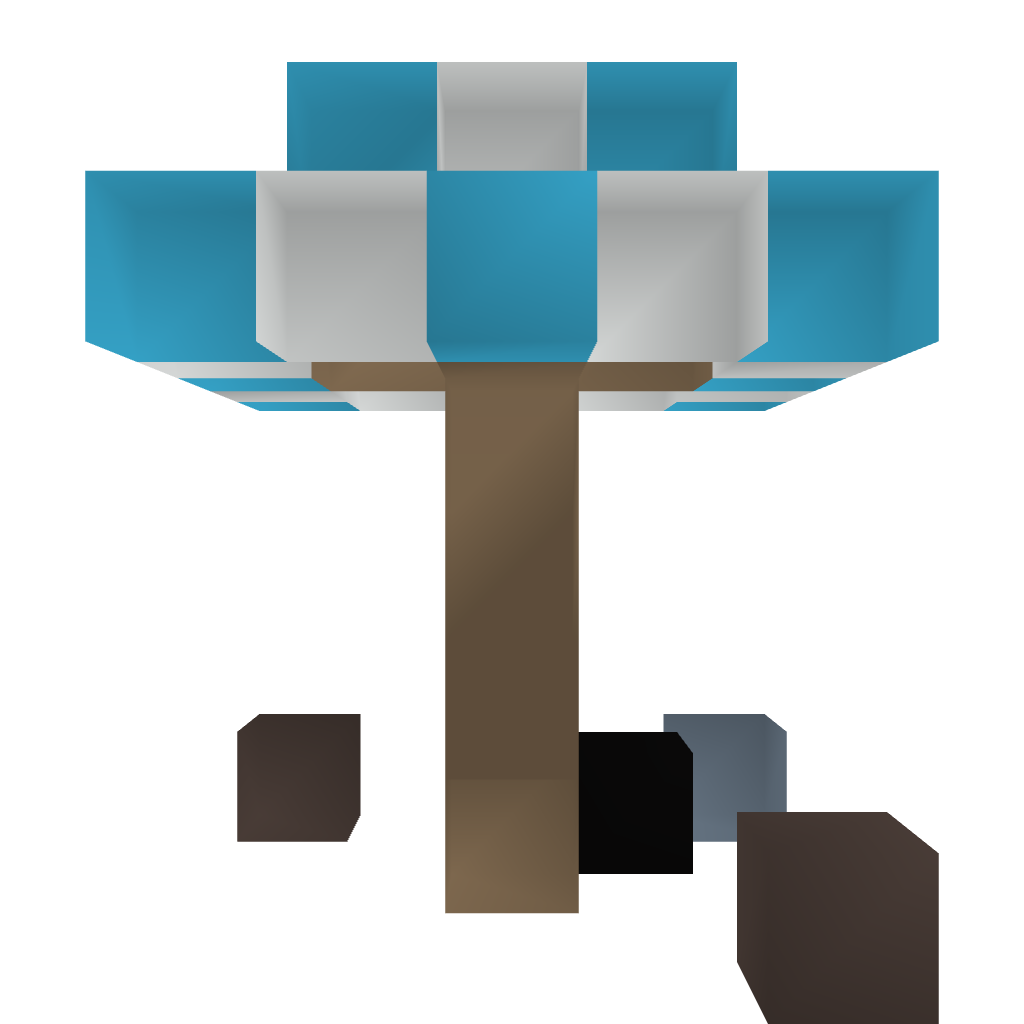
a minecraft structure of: Lolnet Umbrella